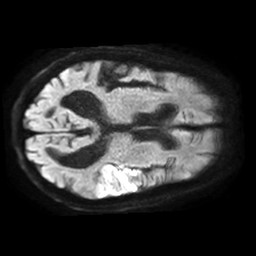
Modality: TRACE
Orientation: axial
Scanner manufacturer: philips
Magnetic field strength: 1.5 T
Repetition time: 3.403 s
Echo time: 0.06922 s